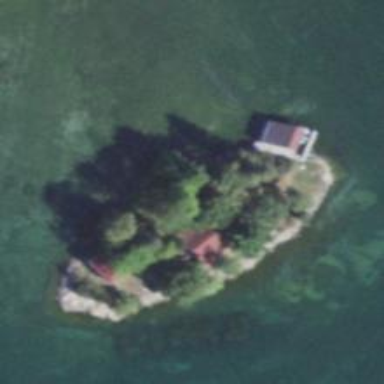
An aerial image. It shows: Islet.